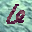
Label: 6